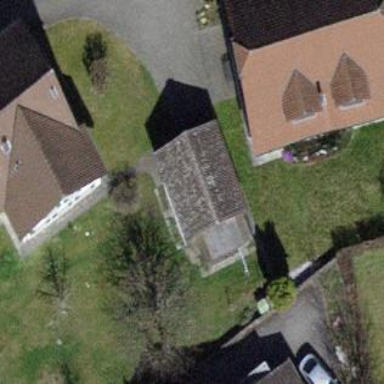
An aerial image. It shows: Garage building.